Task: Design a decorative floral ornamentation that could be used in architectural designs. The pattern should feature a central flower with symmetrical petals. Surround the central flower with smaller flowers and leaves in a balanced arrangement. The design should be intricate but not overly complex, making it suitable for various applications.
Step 696:
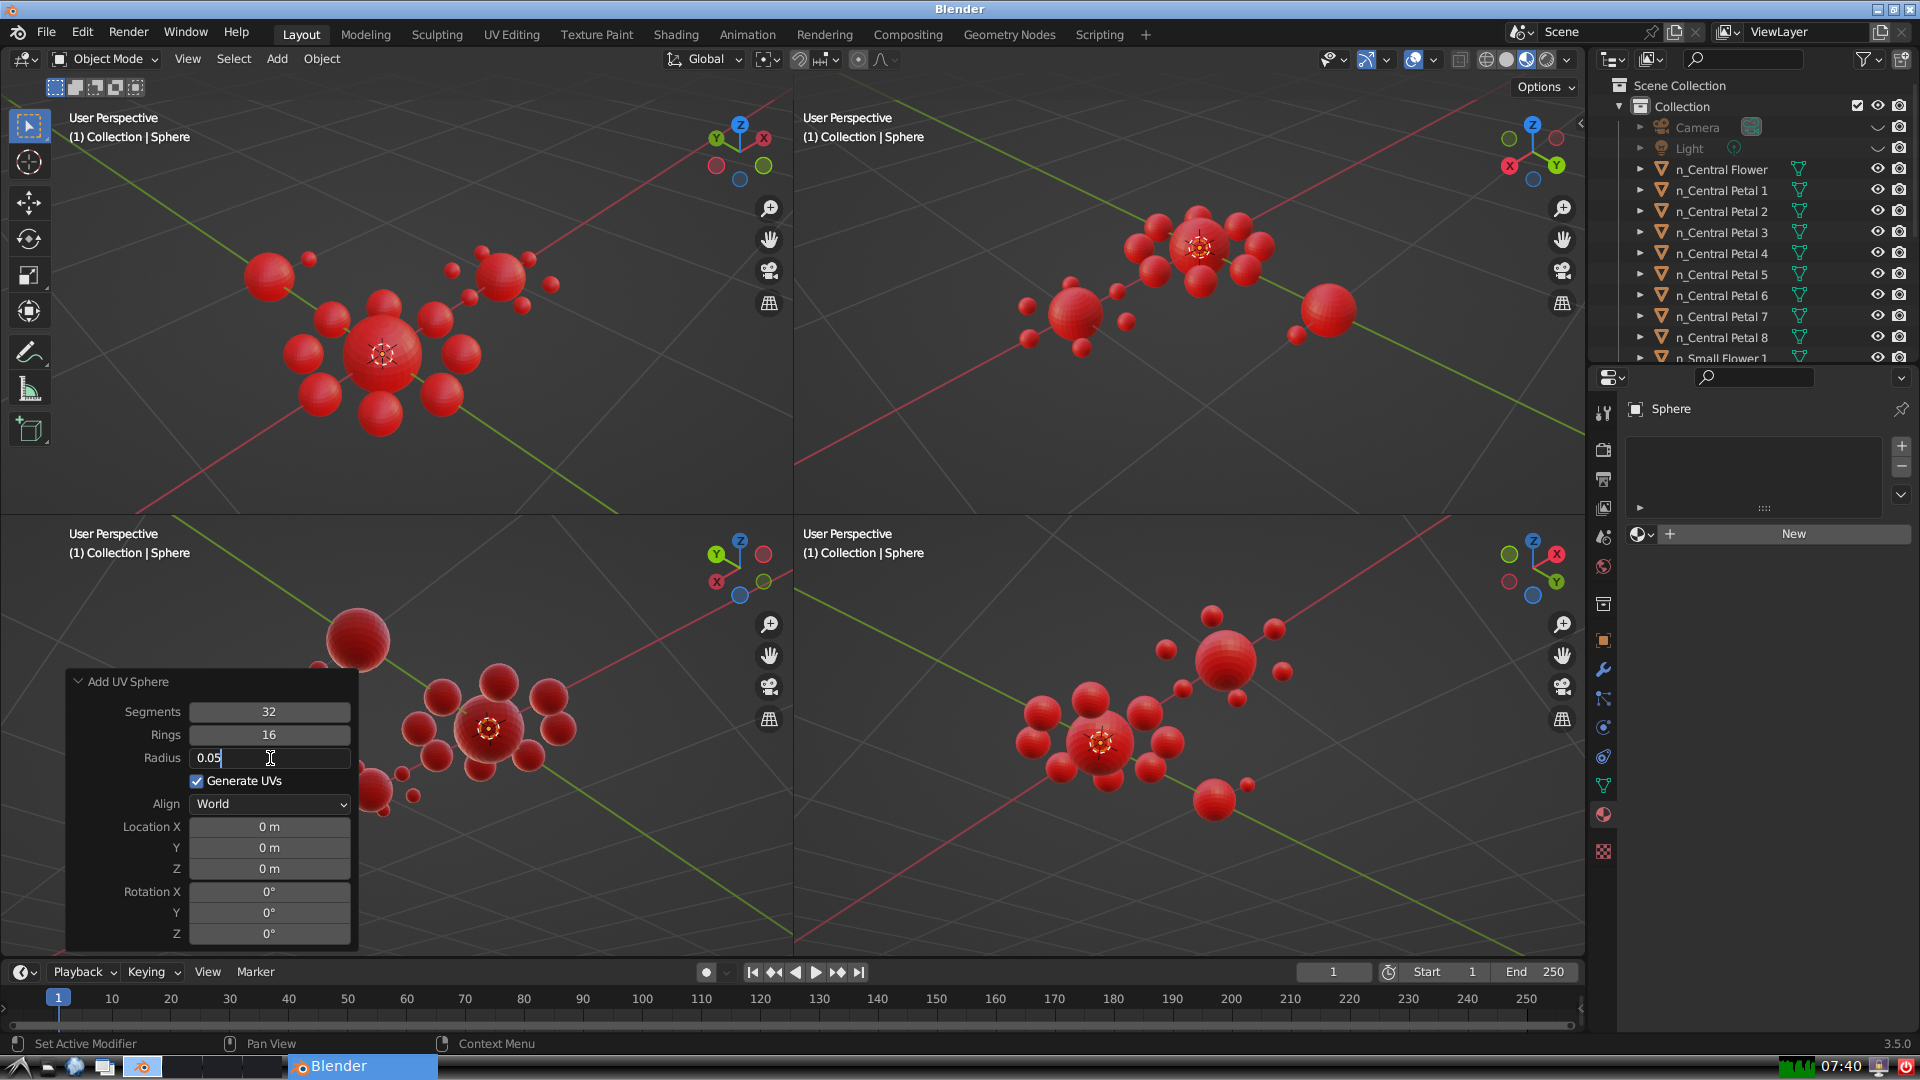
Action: {"key_press": ['Return']}